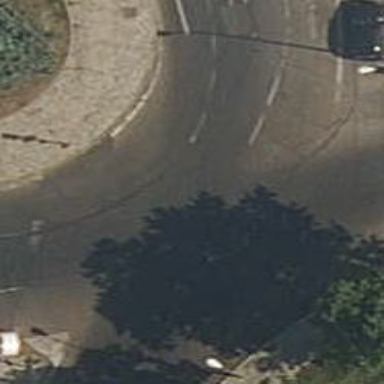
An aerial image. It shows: Asphalt road in residential area leading to roundabout.